Interaction volume radius: 10 \u00c5
Interaction volume height: 10 \u00c5
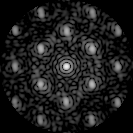
Disorder parameter: 0.3626